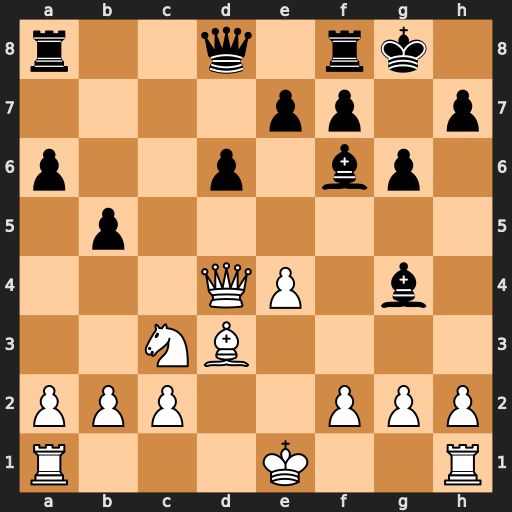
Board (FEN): r2q1rk1/4pp1p/p2p1bp1/1p6/3QP1b1/2NB4/PPP2PPP/R3K2R
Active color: w
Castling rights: KQ
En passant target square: -
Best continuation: e5 Bxe5 Qxg4